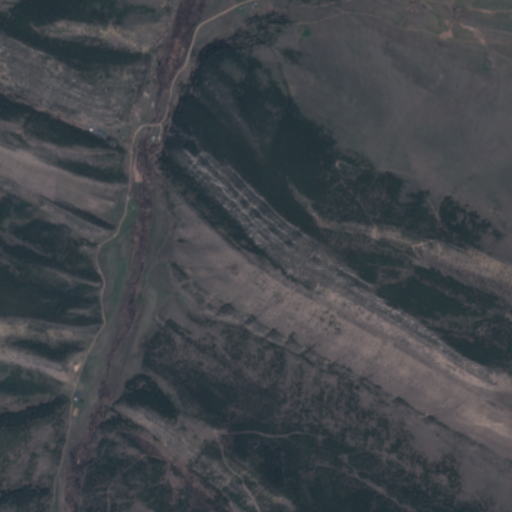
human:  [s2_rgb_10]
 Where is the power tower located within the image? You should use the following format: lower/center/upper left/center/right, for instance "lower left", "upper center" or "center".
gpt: The power tower is located in the upper right of the image.
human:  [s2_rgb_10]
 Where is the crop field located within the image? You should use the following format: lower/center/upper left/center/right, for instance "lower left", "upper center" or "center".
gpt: There is no crop field in the image.